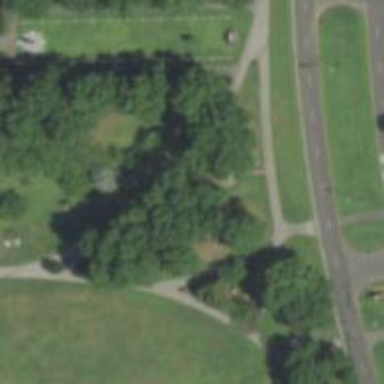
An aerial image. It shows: Memorial site with historic significance.